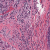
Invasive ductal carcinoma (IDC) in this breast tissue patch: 1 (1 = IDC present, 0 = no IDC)